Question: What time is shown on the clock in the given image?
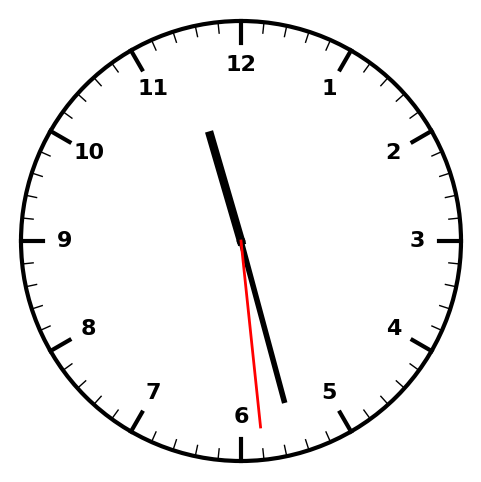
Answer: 11:27:29